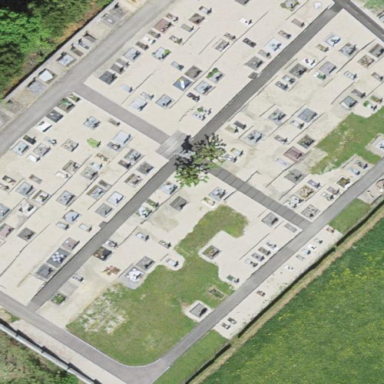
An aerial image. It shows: Cemetery.